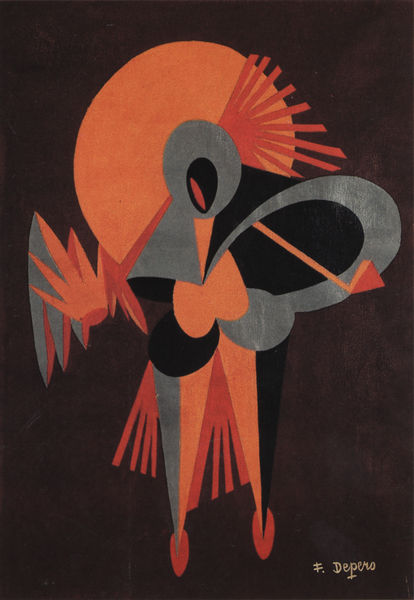
Titel: Ballerina
Künstler: Fortunato Depero
Standort: Rovereto
Institution: Museo Depero
Schlagwörter: blau, flügel, hand, kopf, vogel, braun, finger, frau, grau, orange, schwarz, rot, tanz, arme, instrument, signatur, auge, figur, gewand, musik, rosa, kreis, engel, beine, schuhe, abstrakt, flächen, kamm, modern, formen, füsse, streifen, gestalt, strahlen, ritter, hahn, harfe, geometrie, depero, fogut